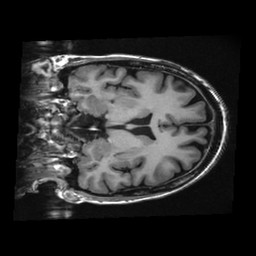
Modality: T1w
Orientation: coronal
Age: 53
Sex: female
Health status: healthy
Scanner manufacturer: ge
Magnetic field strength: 3 T
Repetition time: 0.008304 s
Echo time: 0.003116 s